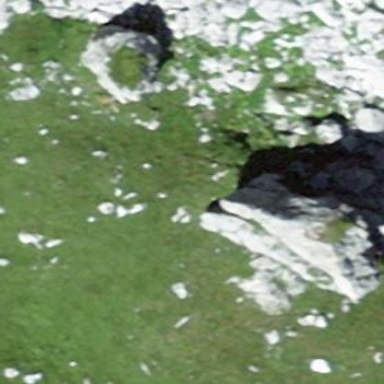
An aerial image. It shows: View of natural rock.